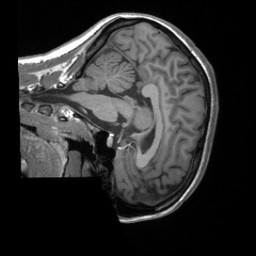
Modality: T1w
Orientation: sagittal